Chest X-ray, PA view. Patient: 49 years old, sex F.
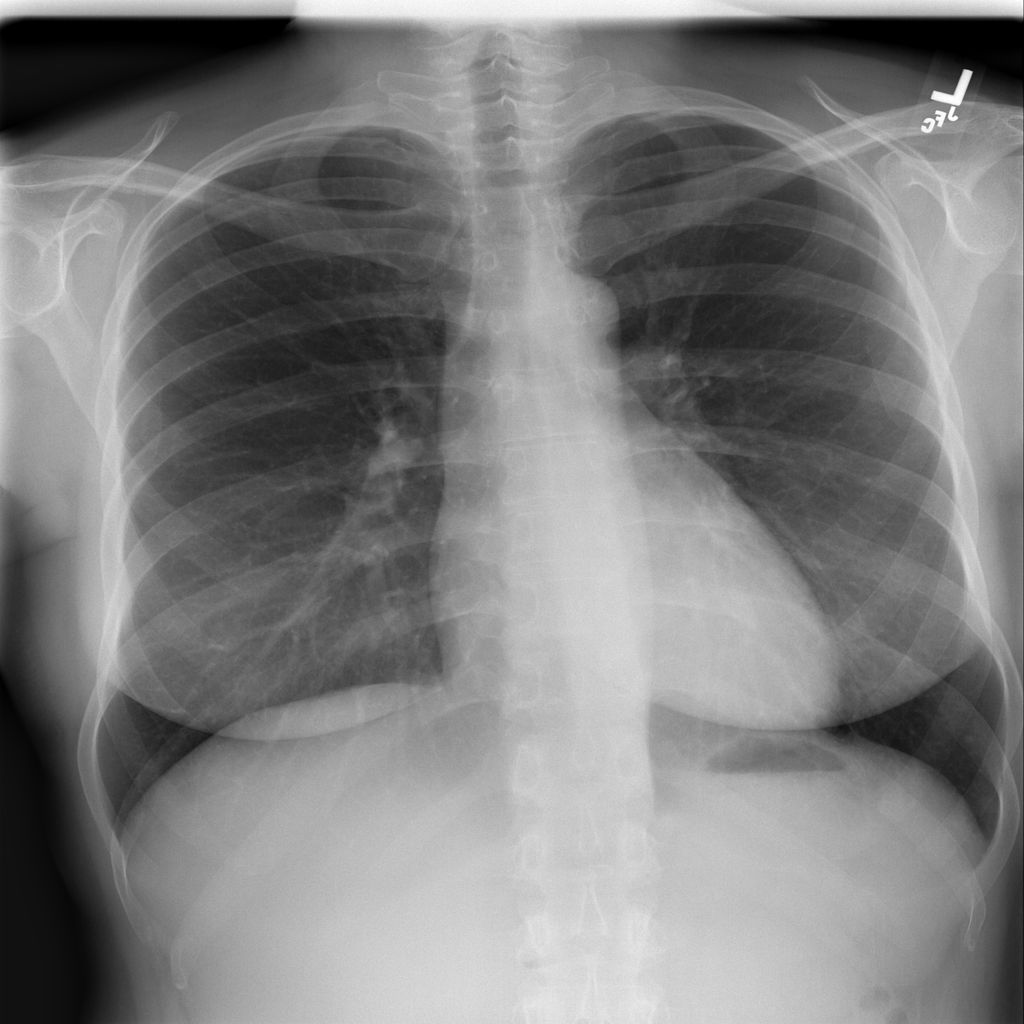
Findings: No Finding